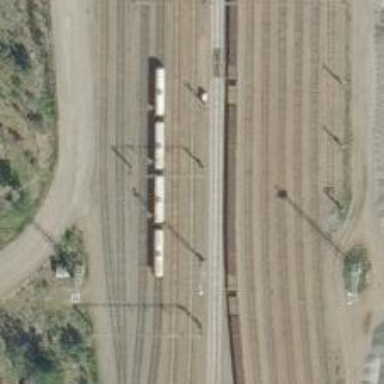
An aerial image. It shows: Rail yard with electrified contact lines for the railway.